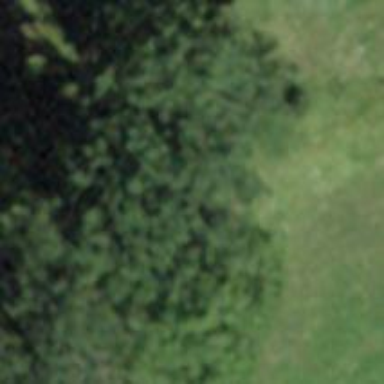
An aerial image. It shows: Single tag "natural: tree."